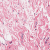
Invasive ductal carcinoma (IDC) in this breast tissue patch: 0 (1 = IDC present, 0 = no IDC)